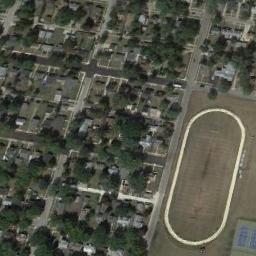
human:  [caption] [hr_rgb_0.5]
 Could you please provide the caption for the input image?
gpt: The track and field is built on bare land, There is a road distance from the residential area, And there are many vegetation around .

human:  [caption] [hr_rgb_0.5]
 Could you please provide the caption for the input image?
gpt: There is an ground track field .

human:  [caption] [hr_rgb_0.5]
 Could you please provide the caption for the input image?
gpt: There are numerous trees near the ground track field .

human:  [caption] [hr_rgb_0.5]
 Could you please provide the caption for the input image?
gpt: The ground track field is surrounded by some trees and lots of houses arranged neatly .

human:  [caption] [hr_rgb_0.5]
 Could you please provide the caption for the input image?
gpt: There are many buildings beside the ground track field with a yellow track .